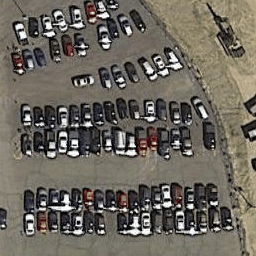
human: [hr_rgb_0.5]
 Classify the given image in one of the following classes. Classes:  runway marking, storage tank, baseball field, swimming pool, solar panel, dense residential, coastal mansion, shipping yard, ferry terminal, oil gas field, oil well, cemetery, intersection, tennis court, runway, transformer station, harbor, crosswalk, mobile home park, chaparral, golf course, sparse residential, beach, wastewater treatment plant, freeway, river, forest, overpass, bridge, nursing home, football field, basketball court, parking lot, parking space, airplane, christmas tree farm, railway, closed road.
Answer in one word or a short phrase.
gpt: parking lot